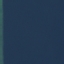
Land use / land cover class: SeaLake